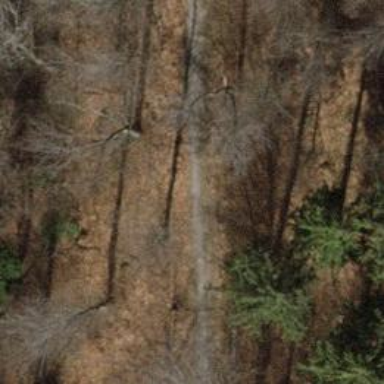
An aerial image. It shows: Compacted path.